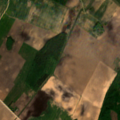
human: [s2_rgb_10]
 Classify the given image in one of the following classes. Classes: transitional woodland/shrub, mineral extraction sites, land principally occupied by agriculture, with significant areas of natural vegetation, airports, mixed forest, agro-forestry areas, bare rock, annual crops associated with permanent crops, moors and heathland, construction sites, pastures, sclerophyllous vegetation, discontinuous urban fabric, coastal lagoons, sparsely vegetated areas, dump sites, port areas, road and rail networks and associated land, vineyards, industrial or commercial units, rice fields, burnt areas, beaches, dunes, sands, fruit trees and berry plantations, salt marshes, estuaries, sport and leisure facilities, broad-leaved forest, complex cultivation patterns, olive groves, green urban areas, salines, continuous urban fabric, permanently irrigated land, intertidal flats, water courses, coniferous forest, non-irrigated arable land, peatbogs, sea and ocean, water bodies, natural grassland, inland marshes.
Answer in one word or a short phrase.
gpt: non-irrigated arable land, land principally occupied by agriculture, with significant areas of natural vegetation, broad-leaved forest